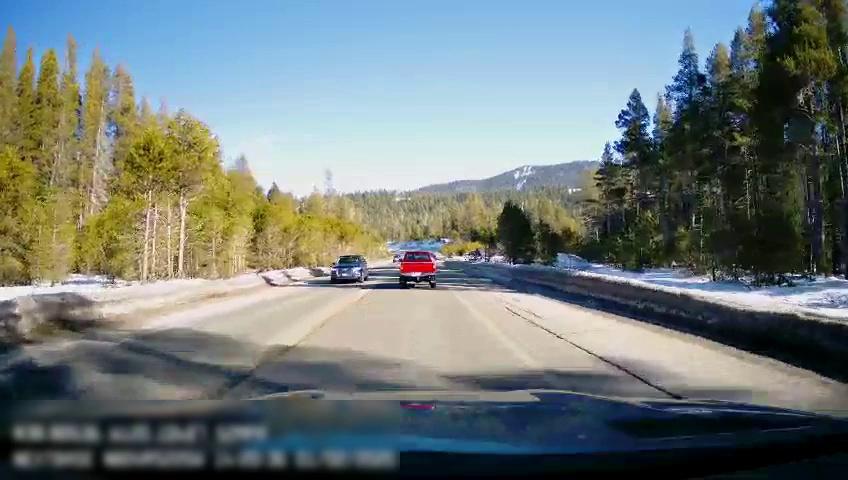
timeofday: Day
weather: Sunny
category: Drivable Space
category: Vehicles | Truck
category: Vehicles | SUV
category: Lanes | Current Lane